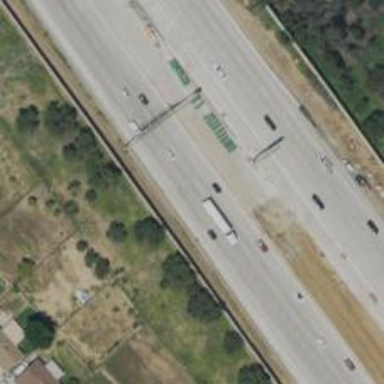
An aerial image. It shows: Motorway.